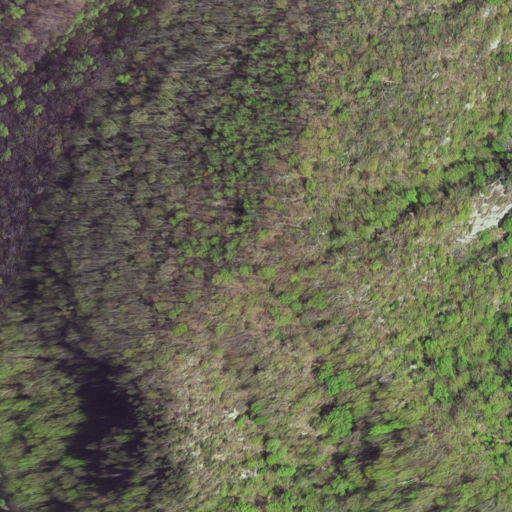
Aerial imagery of mountain in Virginia named Cedar Bluff containing deciduous forest, mixed forest, shrub, and pasture